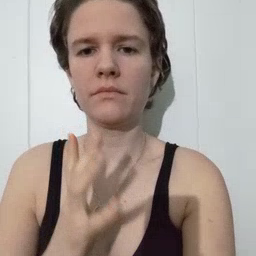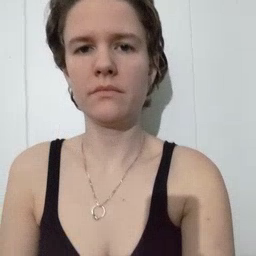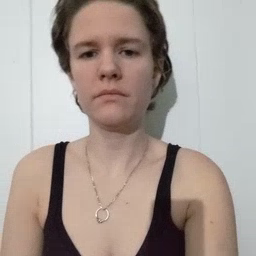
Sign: fine